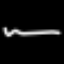
Label: squiggle